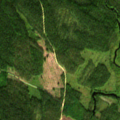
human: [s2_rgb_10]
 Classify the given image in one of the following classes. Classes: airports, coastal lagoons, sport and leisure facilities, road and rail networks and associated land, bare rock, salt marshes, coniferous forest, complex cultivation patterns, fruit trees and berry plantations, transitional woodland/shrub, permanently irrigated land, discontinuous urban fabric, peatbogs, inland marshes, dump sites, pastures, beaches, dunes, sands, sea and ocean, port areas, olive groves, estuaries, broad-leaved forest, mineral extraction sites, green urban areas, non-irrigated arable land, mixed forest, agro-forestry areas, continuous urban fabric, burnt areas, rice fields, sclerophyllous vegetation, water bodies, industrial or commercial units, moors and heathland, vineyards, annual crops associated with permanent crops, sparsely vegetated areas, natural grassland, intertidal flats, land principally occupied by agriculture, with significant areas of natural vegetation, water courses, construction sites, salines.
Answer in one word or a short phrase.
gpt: coniferous forest, mixed forest, transitional woodland/shrub